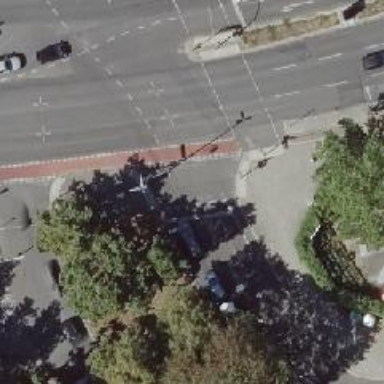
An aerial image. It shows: Footway with traffic signals at crossing.